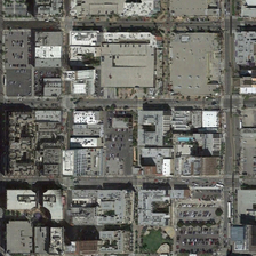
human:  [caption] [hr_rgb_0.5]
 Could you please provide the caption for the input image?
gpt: There are several blocks in the building.

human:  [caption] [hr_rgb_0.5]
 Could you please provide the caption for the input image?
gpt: Some blocks have buildings.

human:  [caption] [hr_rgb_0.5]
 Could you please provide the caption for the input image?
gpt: the latticed industrial includes some grey plants with cars interspersing .

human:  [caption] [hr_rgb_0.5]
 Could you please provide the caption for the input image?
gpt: it is a prosperous industrial area where many cars are parking separated by straight roads .

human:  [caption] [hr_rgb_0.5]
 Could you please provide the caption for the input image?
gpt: there are some blocks with buildings.